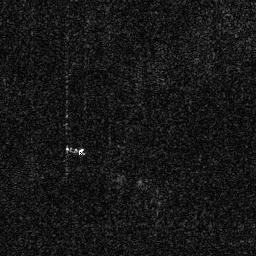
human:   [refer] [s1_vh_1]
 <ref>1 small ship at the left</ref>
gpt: <box>[[25, 56, 32, 60, 0]]</box>